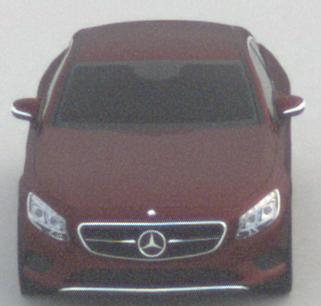
Make: Mercedes-Benz
Model: S 400 Coupé
Detailed model: S-Class (217) Coupé
Model produced from: 2015/10
Model produced until: 2017/09
Doors: 2
Color: red
Road condition: dry road
Daytime: morning or afternoon
Contrast: low contrast